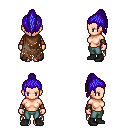
a pixel art fantasy rpg character, female body template, human, light skin, brown tattered cape, teal pants, blue long topknot hairstyle, leather bracers, black shoes, four views (front, back, left, right), 2x2 character sprite sheet, small pixel art, hard edges, no anti-aliasing